Field crop: maize
Growth stage: 2
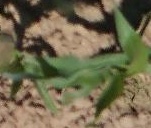
Species: maize